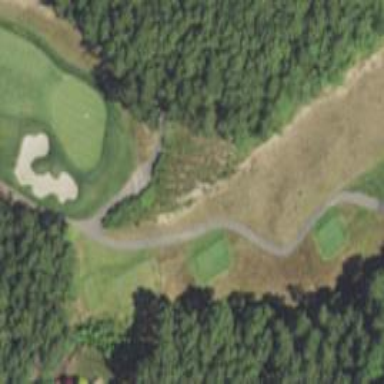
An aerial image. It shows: Path for golf carts.